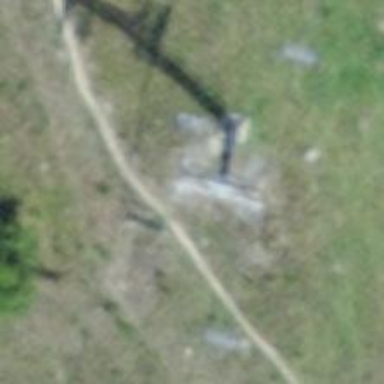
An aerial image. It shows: Pylon used for aerialway.